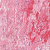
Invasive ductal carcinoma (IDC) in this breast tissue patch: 0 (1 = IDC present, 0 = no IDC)